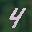
Label: 4